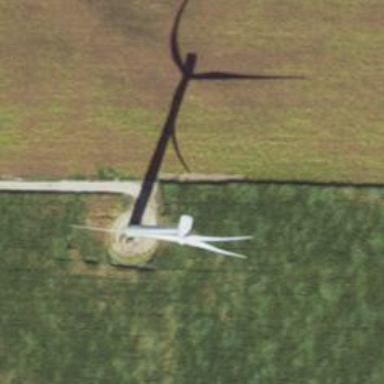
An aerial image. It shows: Wind generator using horizontal axis wind turbines.